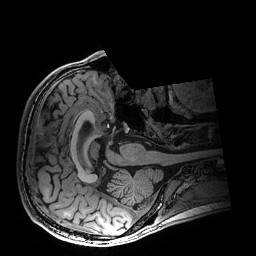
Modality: T1w
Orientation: axial
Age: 21
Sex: male
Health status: healthy
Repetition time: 2.53 s
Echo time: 0.0034 s